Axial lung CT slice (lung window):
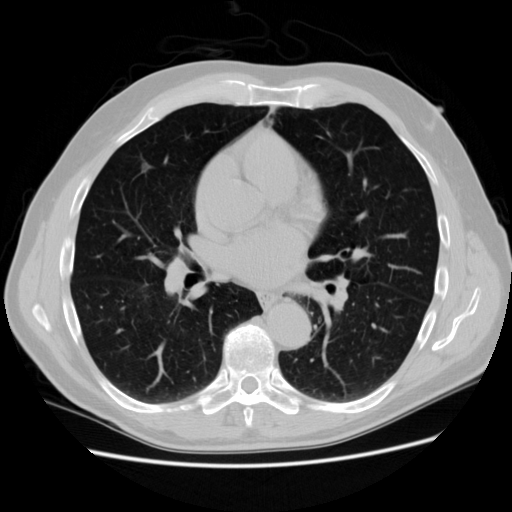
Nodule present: no